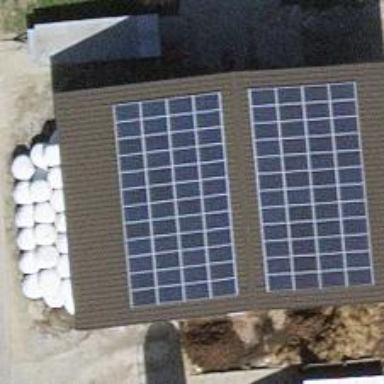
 consisting of solar photovoltaic panels."